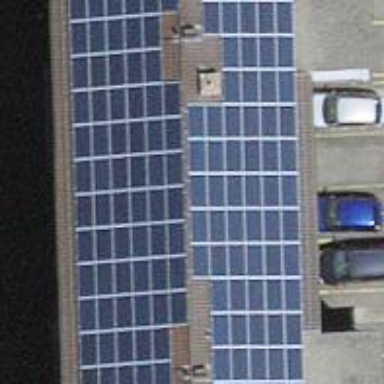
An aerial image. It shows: Solar power generator using photovoltaic method with solar photovoltaic panel types.